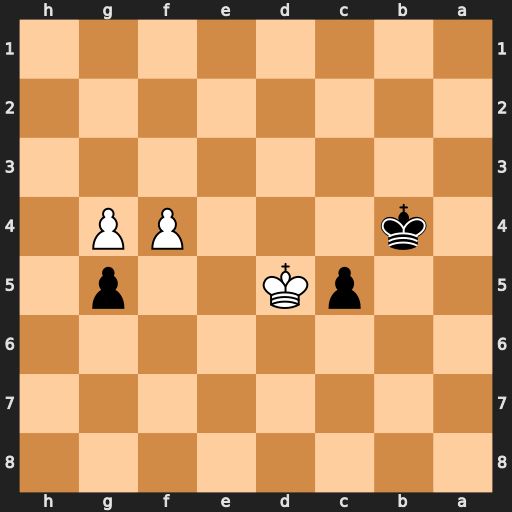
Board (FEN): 8/8/8/2pK2p1/1k3PP1/8/8/8
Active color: b
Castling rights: -
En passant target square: -
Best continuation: gxf4 Ke4 c4 g5 c3 g6 c2 g7 c1=Q g8=Q Qe3+ Kf5 f3 Qg3 Qc5+